Question: I'm doing a quick search form with Bootstrap 2.3.2. I'm using a dropdown menu on the lhs of the input field and then a submit button on the rhs like this:

I want the user to select the category from the list first and then when he/she type the keywords and submit. The search would be able to filter the label from the list and then paste the match ones in the div below.
The JS I am using is:
'''
$(function () {
var data = [...];
function result(message) {
$("<div>").text(message).prependTo("#result");
$("#result").scrollTop(0);
}
$("#index-search").submit(function () {
if ($(".dropdown-menu").text() === data.val(ui.item.id) {
return;
});
});
'''
But I could not figure out how to filter the result with the label selected.
Could anyone help me with this? Thanks
The JsFiddle link is here: <URL>
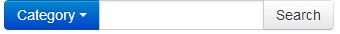
Answer: I suppose you are looking for a solution like this,
'''
$(".dropdown-menu").on('click', 'li a', function () {
$(".btn:first-child").text($(this).text());
});
$(document).ready(function () {
var data = [{
value: "Full A",
id: "10",
label: "Client"
}, {
value: "A La",
id: "2",
label: "ID"
}, {
value: "B RDE",
id: "3",
label: "Description Needed"
}, {
value: "M Smoth",
id: "45",
label: "Room"
}, {
value: "Steven C",
id: "6",
label: "Kitchen"
}, {
value: "Ada B",
id: "78",
label: "Bathroom"
}];
function result(message) {
$("<div>").text(message).prependTo("#result");
$("#result").scrollTop(0);
}
$("#index-search").submit(function (e) {
e.preventDefault();
var filterBy = $(".dropdown-toggle").text().toLowerCase();
var val = data.filter(function(e){
return e[filterBy].toLowerCase() == $("#appendedPrependedDropdownButtons").val().toLowerCase();
});
console.log(val);
result(val.length ?
"Selected: " + val[0].value + " aka " + val[0].id:
"Nothing selected, input was " + $("#appendedPrependedDropdownButtons").val() );
});
});
'''
<URL>